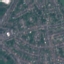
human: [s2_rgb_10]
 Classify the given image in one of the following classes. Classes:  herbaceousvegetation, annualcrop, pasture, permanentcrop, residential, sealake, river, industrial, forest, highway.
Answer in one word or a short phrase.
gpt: Residential